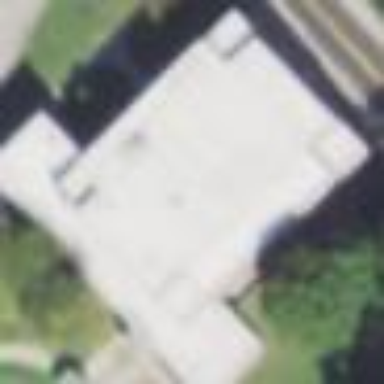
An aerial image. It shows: Sports centre building.